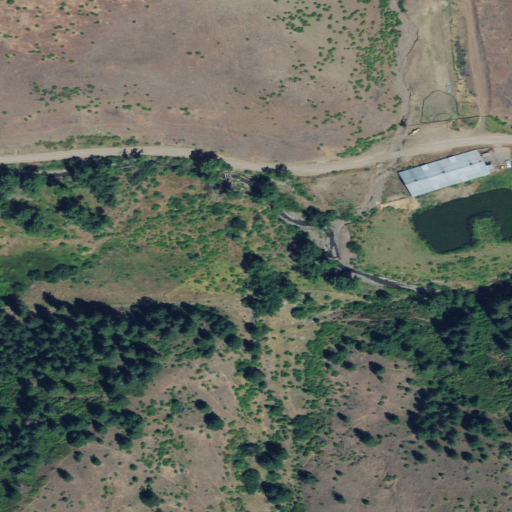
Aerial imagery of valley in Oregon named Long Canyon containing grassland, evergreen forest, shrub, medium intensity development, and pasture